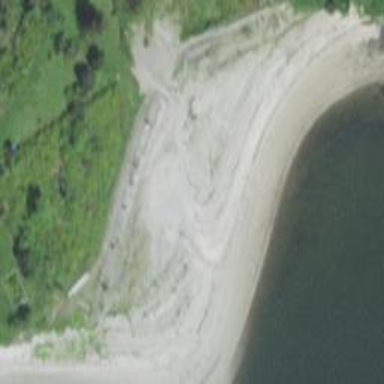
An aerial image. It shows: Scenic beach with natural beauty.